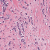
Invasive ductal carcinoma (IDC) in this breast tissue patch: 1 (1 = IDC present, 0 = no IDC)